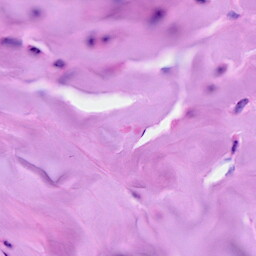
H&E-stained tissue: Breast